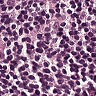
Metastatic tissue present: yes